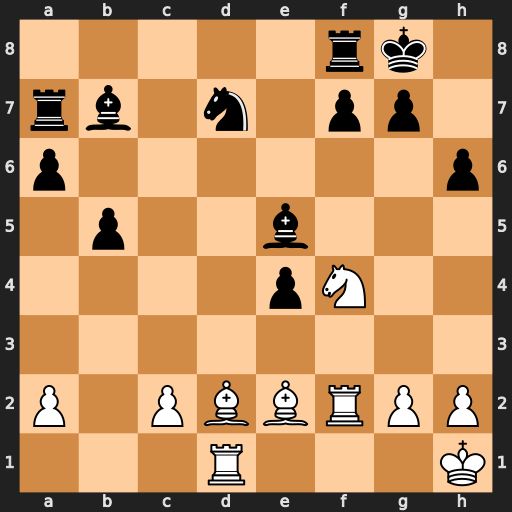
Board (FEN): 5rk1/rb1n1pp1/p6p/1p2b3/4pN2/8/P1PBBRPP/3R3K
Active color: w
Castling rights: -
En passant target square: -
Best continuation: Be3 Raa8 Rxd7